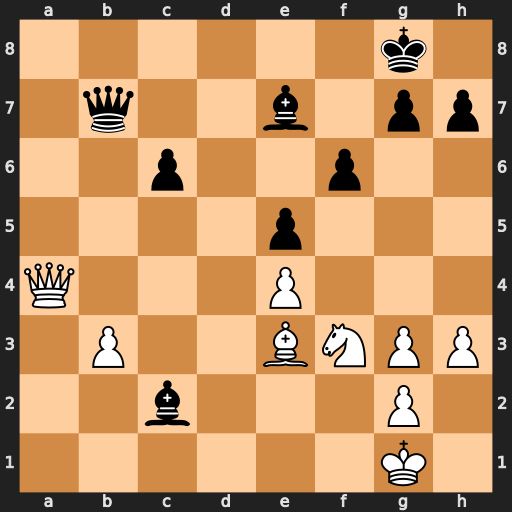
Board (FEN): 6k1/1q2b1pp/2p2p2/4p3/Q3P3/1P2BNPP/2b3P1/6K1
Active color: w
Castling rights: -
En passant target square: -
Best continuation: Qc4+ Kf8 Qxc2